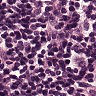
Metastatic tissue present: no